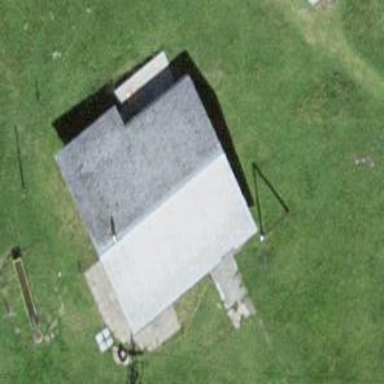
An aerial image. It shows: Hut.